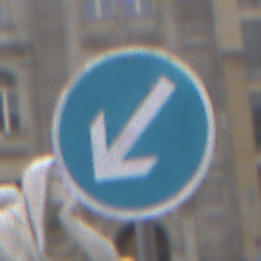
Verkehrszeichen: VorgeschriebeneVorbeifahrtLinks
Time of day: Midday
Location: Outdoor (Urban)
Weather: Overcast
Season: NotSpecified
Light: Natural